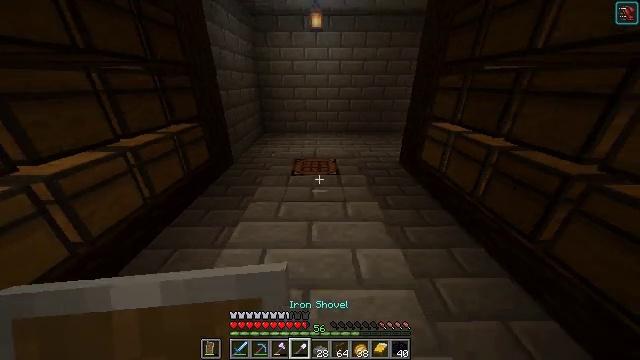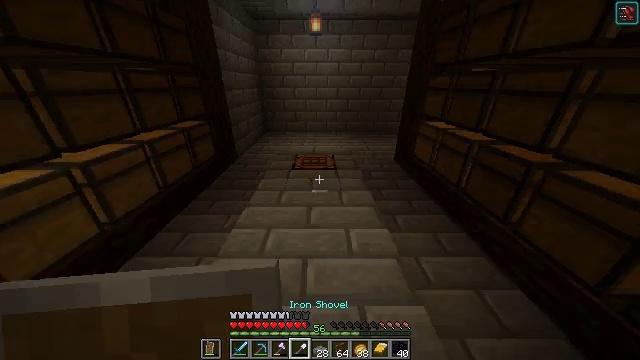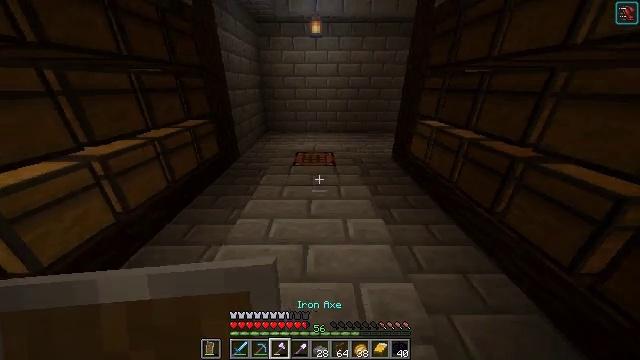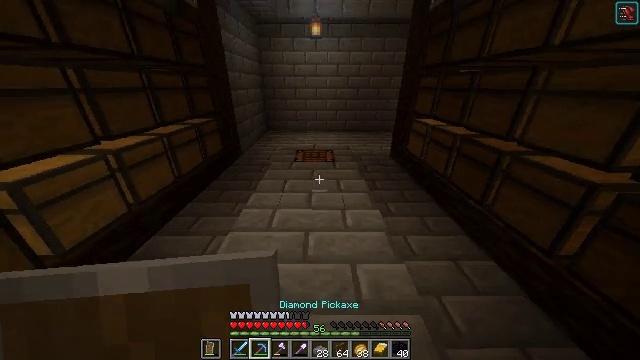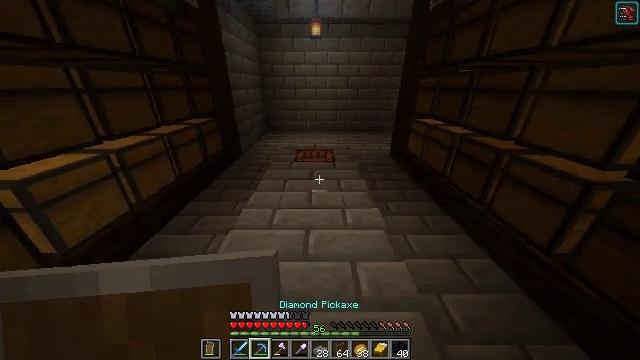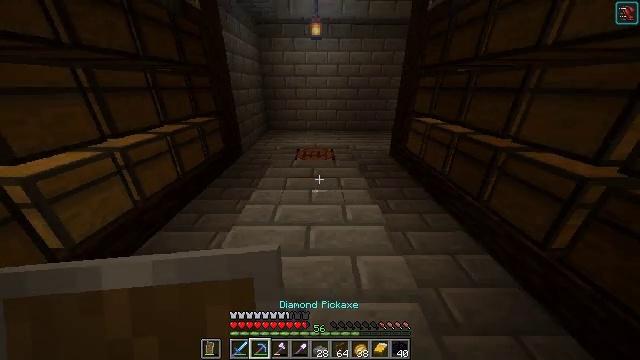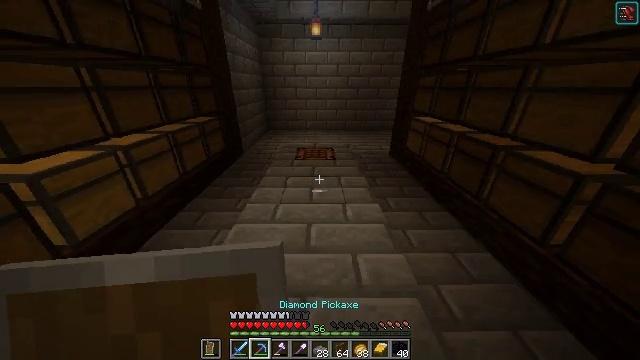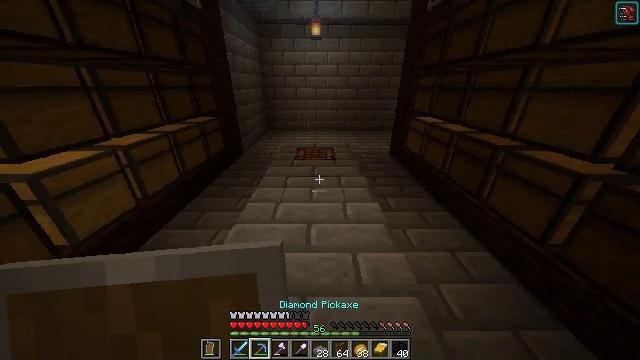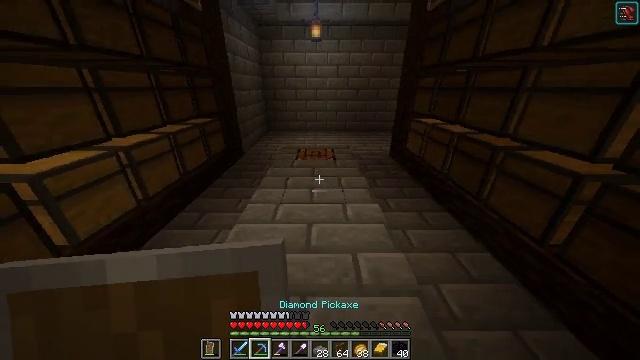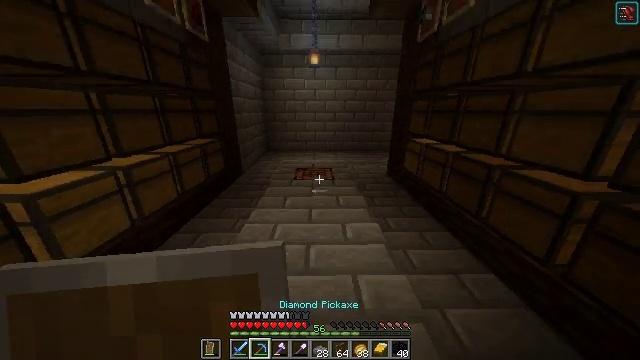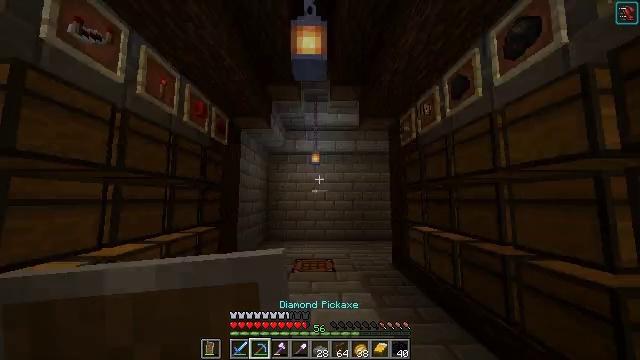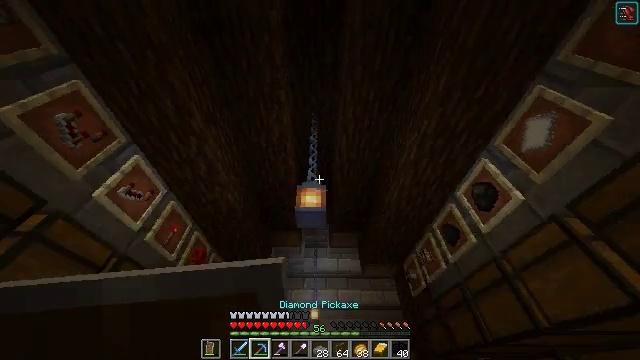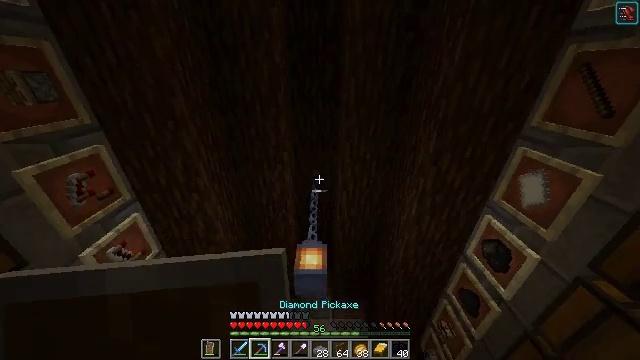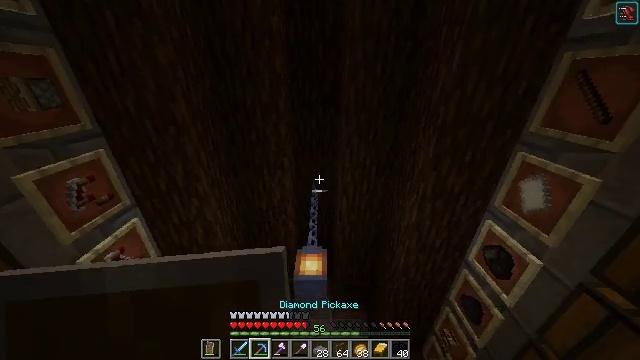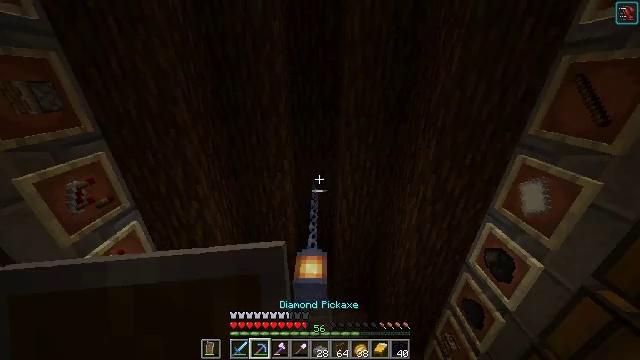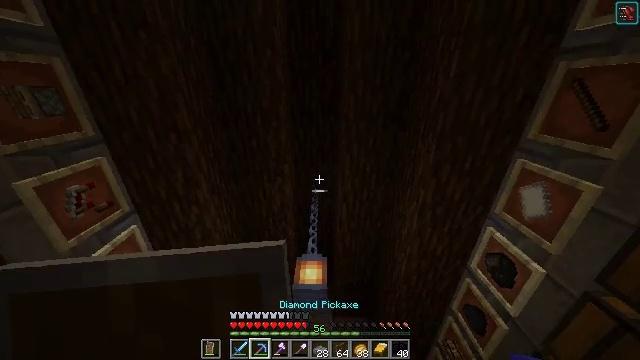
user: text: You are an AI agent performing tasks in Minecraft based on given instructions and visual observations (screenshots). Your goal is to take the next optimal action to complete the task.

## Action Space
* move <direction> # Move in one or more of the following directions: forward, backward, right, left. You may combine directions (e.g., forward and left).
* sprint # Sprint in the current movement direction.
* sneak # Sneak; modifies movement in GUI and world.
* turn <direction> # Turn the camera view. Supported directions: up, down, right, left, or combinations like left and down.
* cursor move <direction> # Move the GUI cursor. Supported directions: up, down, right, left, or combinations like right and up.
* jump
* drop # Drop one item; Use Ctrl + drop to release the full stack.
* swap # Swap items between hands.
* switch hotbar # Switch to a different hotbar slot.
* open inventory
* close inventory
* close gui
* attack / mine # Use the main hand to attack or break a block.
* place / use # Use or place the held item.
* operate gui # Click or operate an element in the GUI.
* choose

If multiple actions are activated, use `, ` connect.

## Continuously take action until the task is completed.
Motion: motion action
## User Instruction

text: Mine the lantern.
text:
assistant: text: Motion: move back
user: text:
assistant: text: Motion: no_op
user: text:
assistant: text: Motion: no_op
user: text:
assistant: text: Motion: no_op
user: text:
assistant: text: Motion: no_op
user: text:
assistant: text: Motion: no_op
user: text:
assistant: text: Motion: no_op
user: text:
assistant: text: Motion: no_op
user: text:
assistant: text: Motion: turn up
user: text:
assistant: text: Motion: turn up
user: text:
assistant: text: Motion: turn up
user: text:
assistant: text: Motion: turn up
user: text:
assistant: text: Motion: turn up
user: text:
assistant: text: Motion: no_op
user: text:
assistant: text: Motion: turn up
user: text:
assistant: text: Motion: no_op
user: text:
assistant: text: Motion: no_op
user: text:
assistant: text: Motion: turn down
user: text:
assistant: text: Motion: move forward, turn down
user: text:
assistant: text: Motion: move forward, turn down
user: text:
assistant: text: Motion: move forward
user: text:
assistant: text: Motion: move forward
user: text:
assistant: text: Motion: turn up
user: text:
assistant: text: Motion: turn up
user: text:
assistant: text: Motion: no_op
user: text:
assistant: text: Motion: turn up
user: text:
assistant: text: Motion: no_op
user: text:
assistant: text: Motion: attack / mine
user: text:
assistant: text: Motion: attack / mine
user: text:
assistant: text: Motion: attack / mine